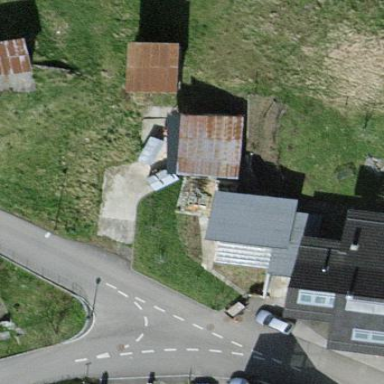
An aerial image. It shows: Shed building.